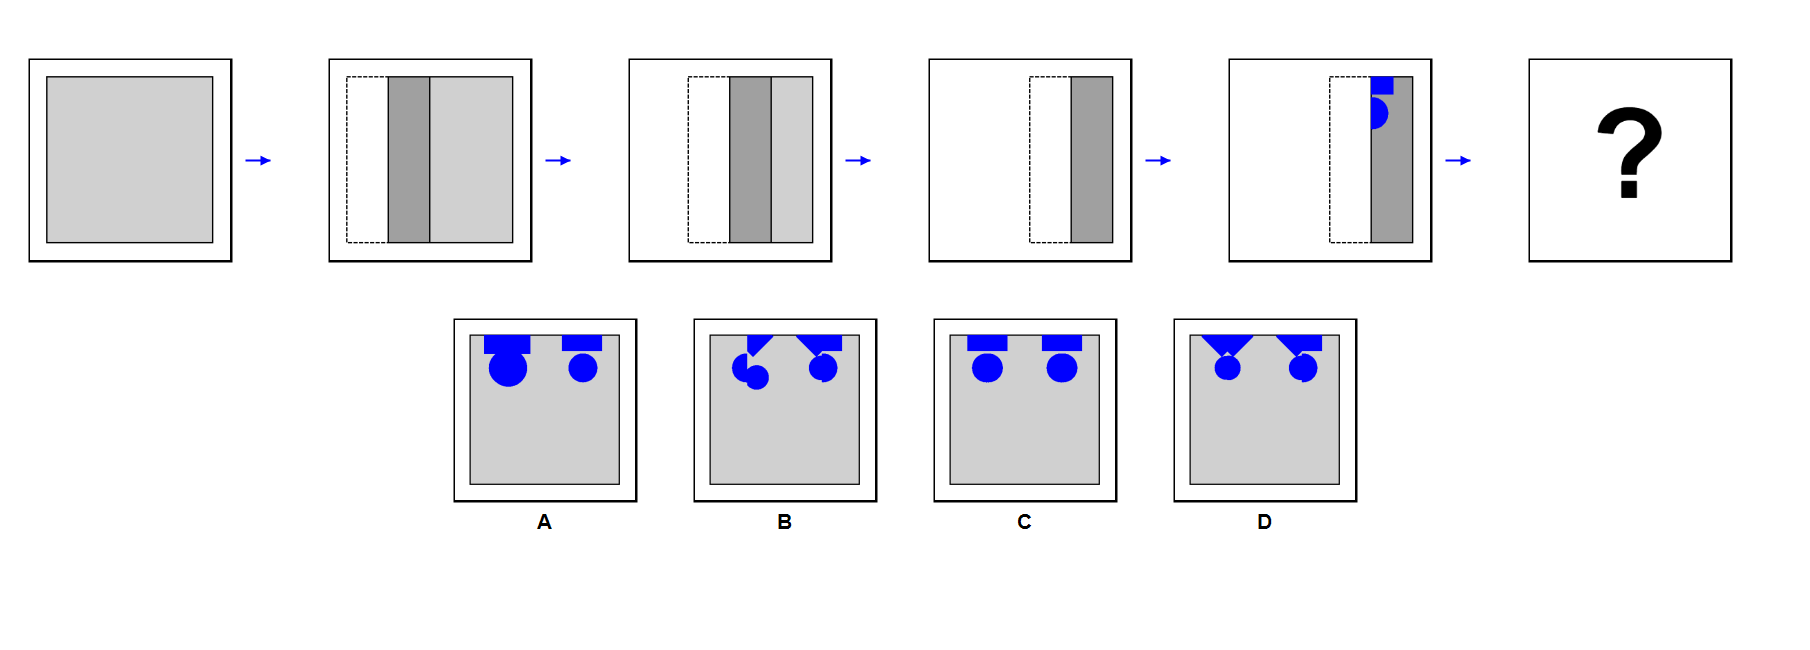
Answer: C